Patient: sex F, age 49
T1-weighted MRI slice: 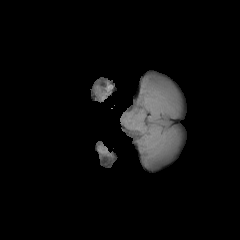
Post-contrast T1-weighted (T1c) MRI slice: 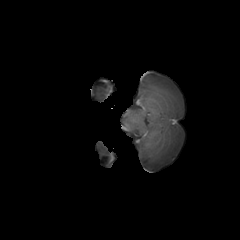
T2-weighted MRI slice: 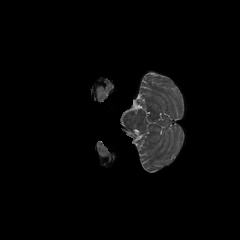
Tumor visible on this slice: no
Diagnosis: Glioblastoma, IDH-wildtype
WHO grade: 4